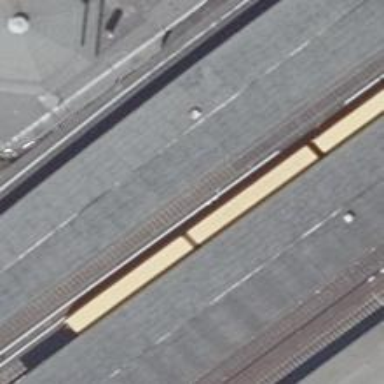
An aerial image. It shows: Platform edge at railway station.